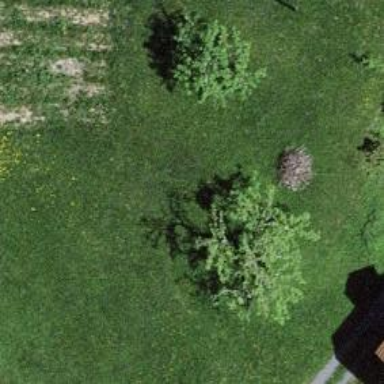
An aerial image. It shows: Beautiful tree in nature.